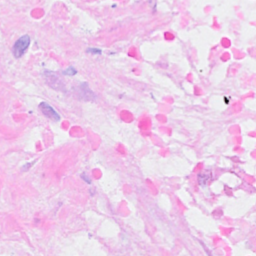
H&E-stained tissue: Breast